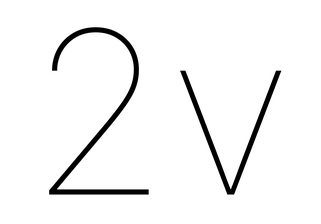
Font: Inter_Thin